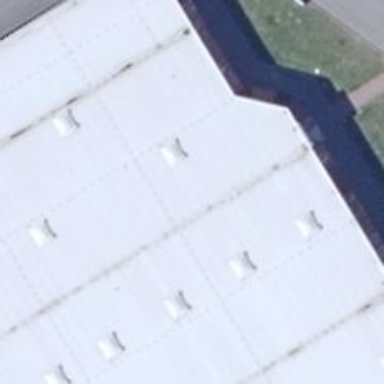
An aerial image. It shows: Furniture shop.